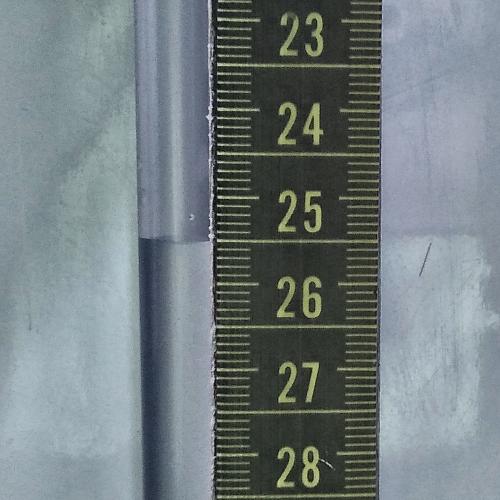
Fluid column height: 25.5 cm